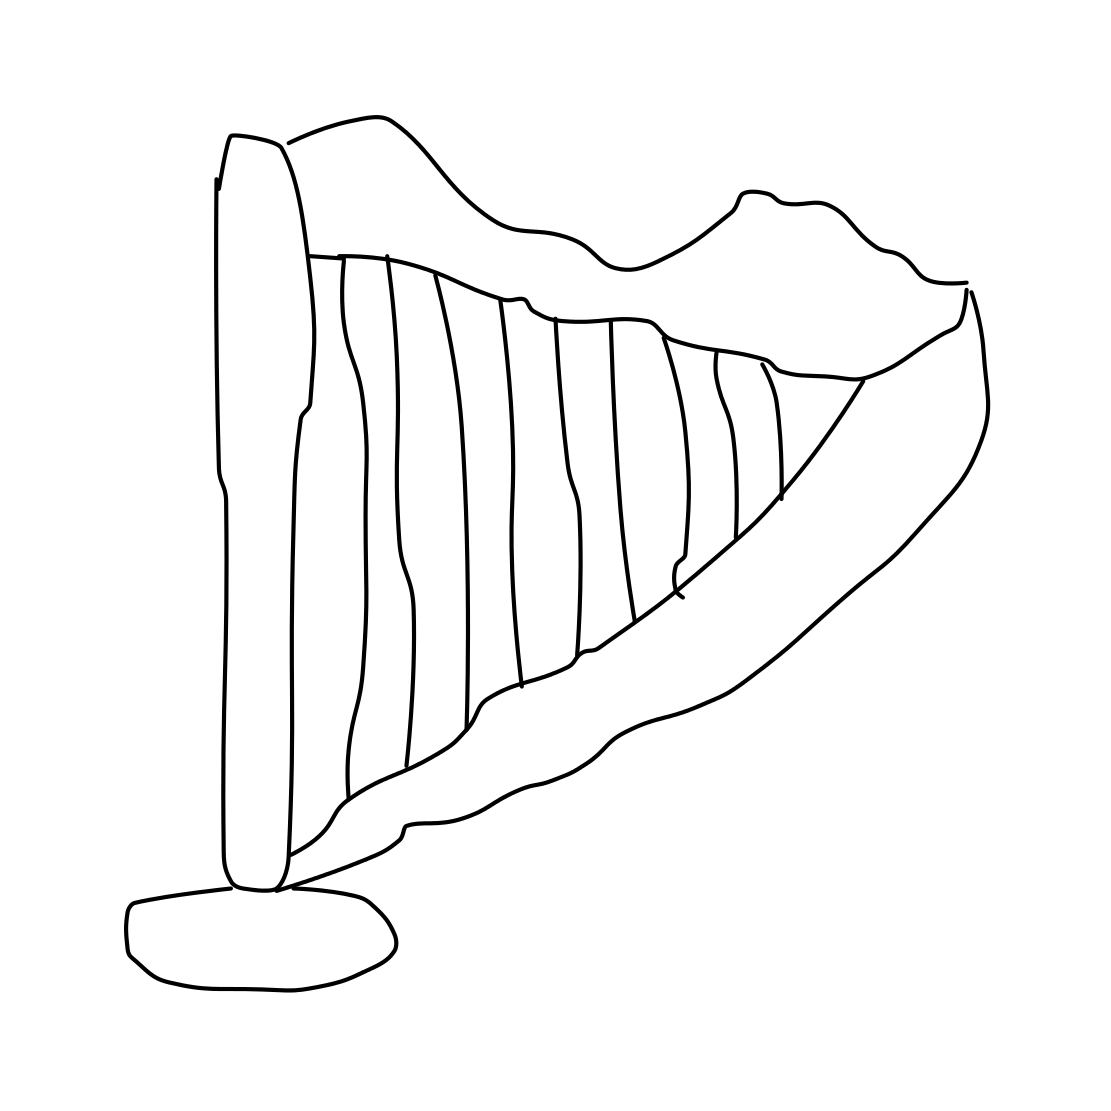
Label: harp